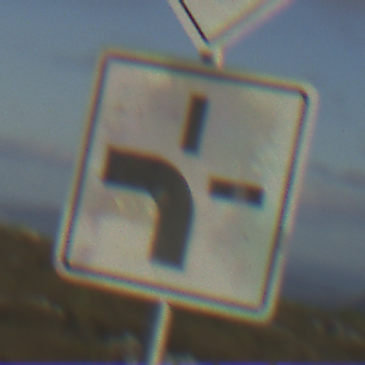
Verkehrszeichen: VerlaufVorfahrtsstrasse1
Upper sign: Vorfahrtsstrasse
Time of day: SunriseSunset
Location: Outdoor (Nature)
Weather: PartlyCloudy
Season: NotSpecified
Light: Natural